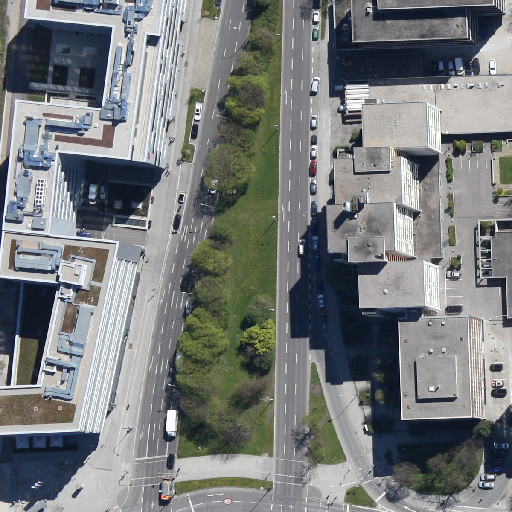
Referring expression: car driving on the road